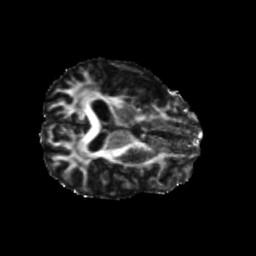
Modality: FA
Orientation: axial
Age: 74
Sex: female
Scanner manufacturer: siemens
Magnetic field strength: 3 T
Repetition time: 5.25 s
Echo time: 0.08 s